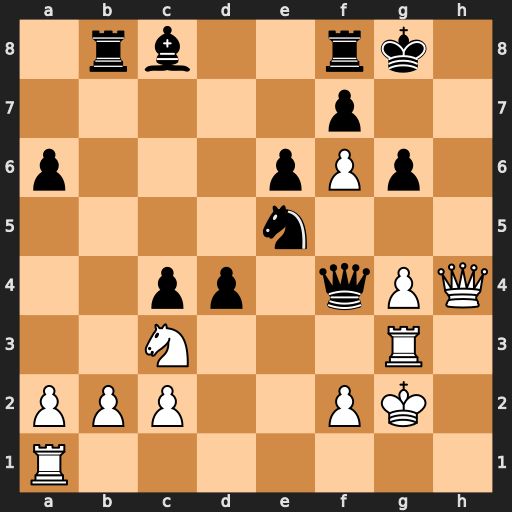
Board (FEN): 1rb2rk1/5p2/p3pPp1/4n3/2pp1qPQ/2N3R1/PPP2PK1/R7
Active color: w
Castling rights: -
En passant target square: -
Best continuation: Kf1 Bb7 Rh3 Bg2+ Kxg2